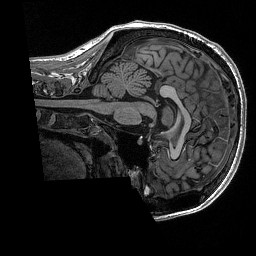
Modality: T1w
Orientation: sagittal
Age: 28
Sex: female
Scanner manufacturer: siemens
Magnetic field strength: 3 T
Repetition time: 2.53 s
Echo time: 0.0033 s